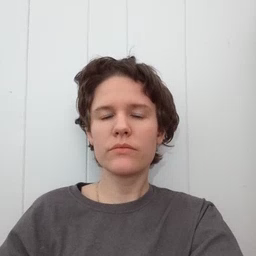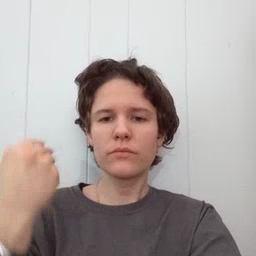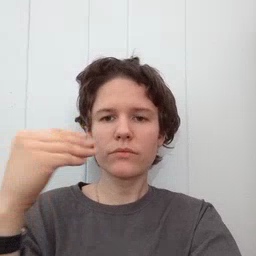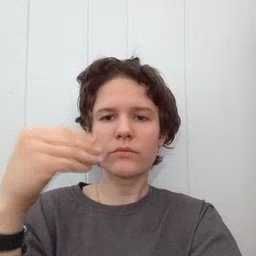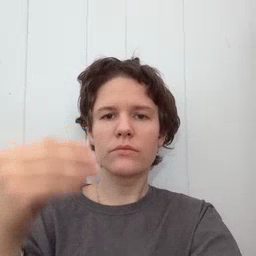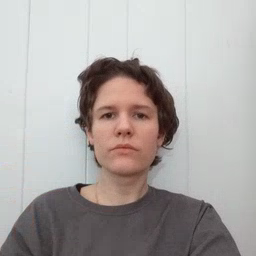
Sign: store